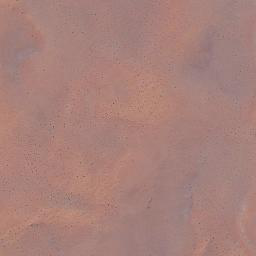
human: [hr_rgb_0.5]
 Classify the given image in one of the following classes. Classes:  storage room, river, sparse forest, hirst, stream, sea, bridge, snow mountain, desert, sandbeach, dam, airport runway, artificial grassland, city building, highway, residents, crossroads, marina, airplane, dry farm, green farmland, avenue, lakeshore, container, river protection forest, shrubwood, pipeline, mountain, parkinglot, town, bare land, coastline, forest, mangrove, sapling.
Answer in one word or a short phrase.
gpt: desert